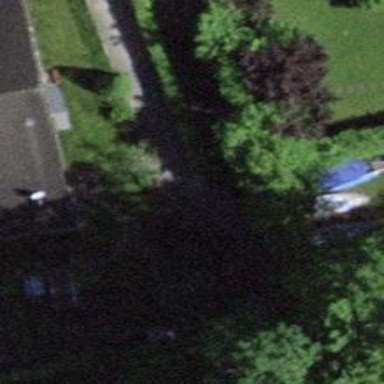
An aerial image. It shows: Residential road with pebblestone surface.